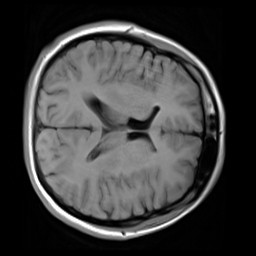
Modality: T1w
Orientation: axial
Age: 33
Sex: female
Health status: healthy
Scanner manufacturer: siemens
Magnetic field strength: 3 T
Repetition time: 4.1 s
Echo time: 0.0085 s